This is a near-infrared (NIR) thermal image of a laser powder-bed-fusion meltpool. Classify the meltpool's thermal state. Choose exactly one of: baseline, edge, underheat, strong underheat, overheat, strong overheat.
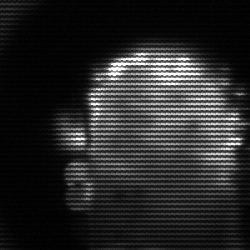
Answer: baseline